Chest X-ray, PA view. Patient: 53 years old, sex F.
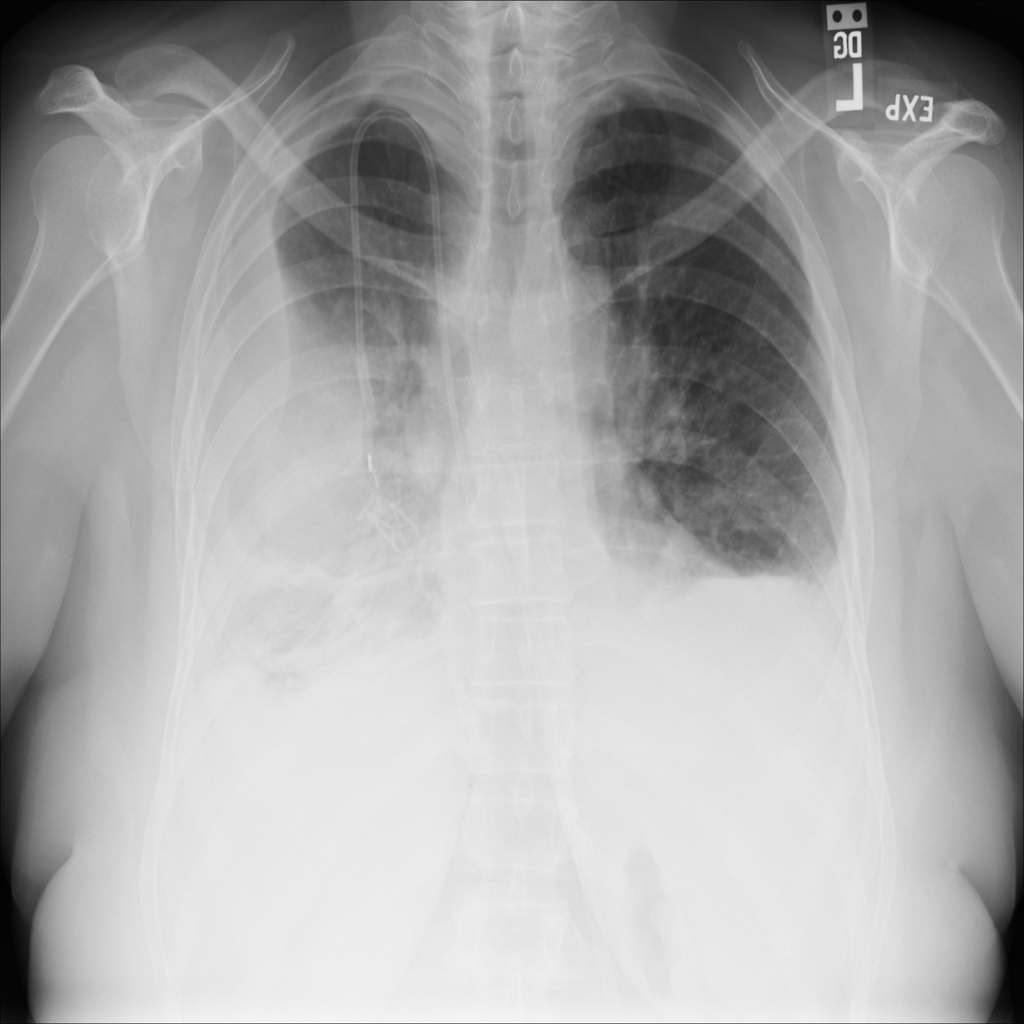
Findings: Effusion